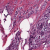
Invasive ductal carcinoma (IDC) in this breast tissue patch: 1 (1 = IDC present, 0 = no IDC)